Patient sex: F
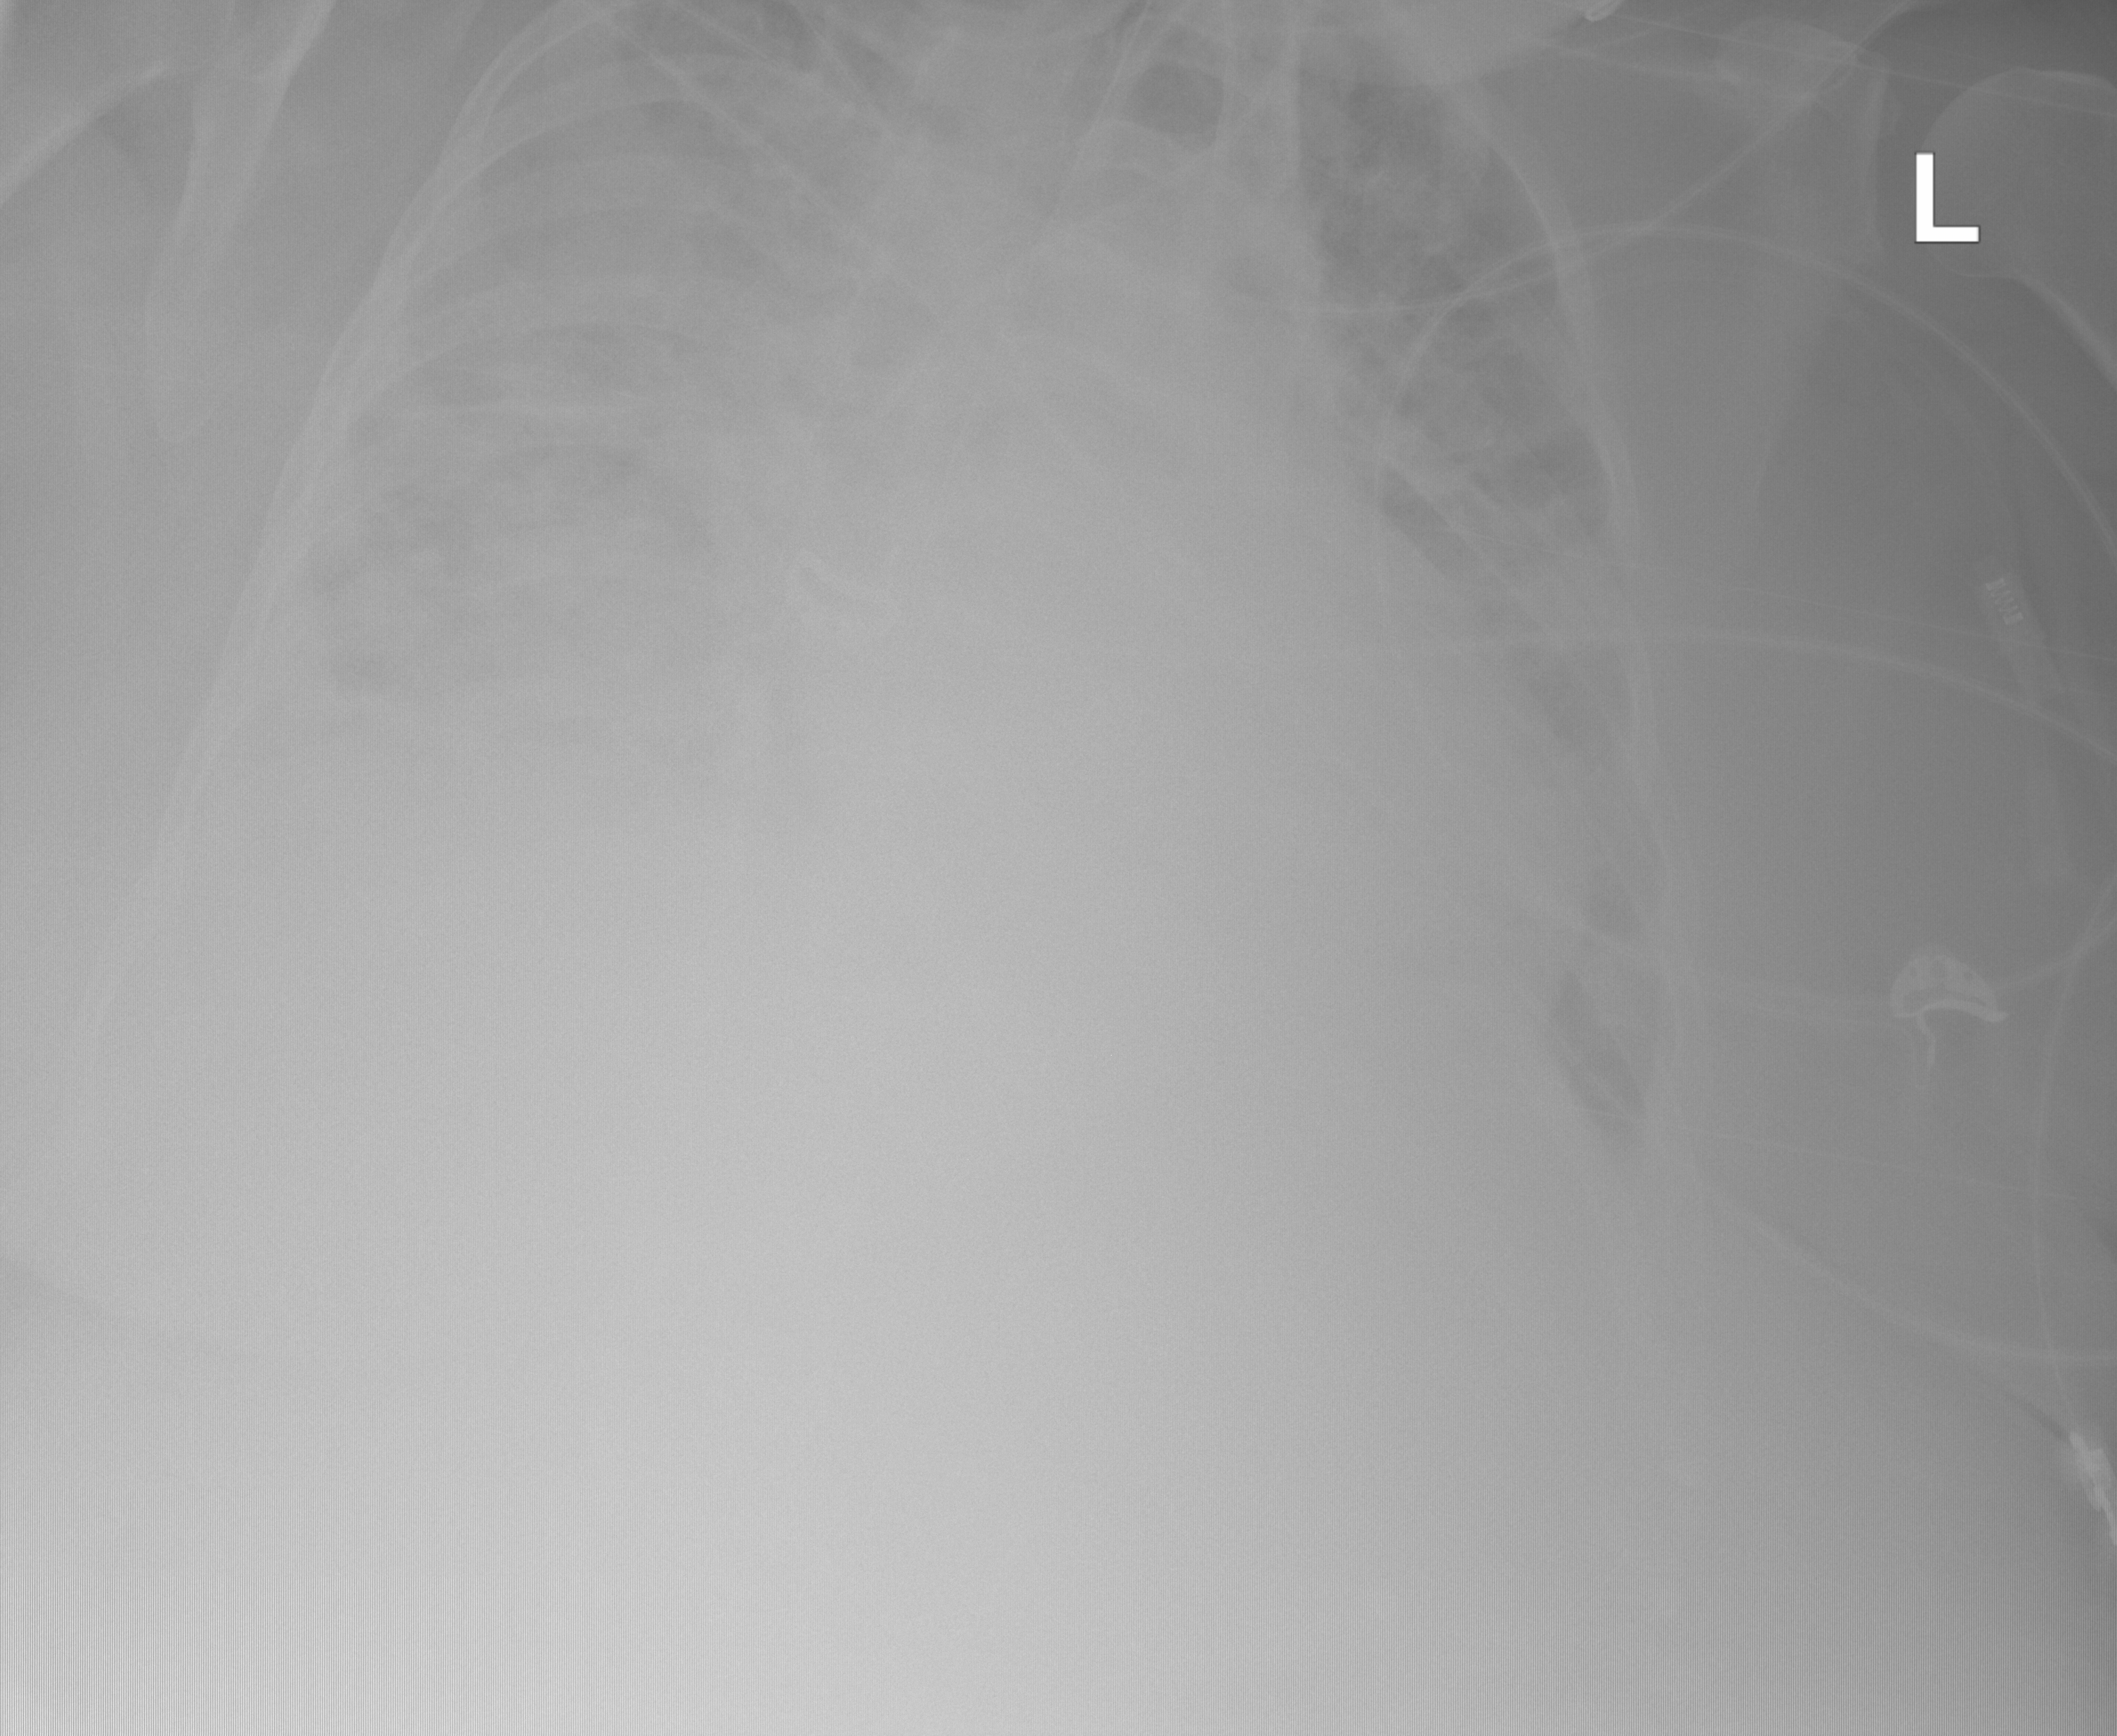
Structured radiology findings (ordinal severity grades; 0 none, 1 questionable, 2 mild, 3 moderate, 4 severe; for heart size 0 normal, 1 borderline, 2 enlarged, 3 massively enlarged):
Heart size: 2
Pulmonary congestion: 2
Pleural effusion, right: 4
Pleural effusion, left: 2
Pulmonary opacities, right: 4
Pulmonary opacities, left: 2
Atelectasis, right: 4
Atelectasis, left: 0